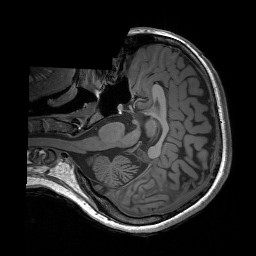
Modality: T1w
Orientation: axial
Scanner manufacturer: siemens
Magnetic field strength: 3 T